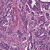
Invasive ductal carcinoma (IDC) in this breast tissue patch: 1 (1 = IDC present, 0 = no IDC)